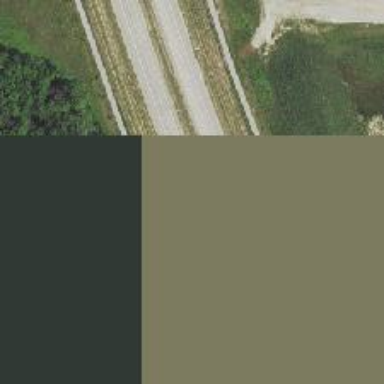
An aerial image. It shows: Primary highway with expressway characteristics.